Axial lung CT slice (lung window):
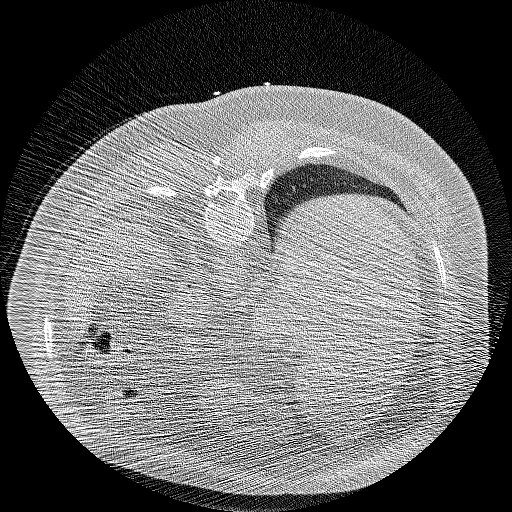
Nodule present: no